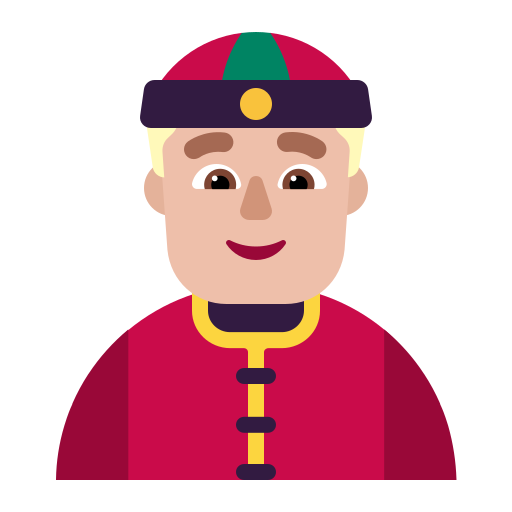
person with skullcap flat  light